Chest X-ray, PA view. Patient: 48 years old, sex F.
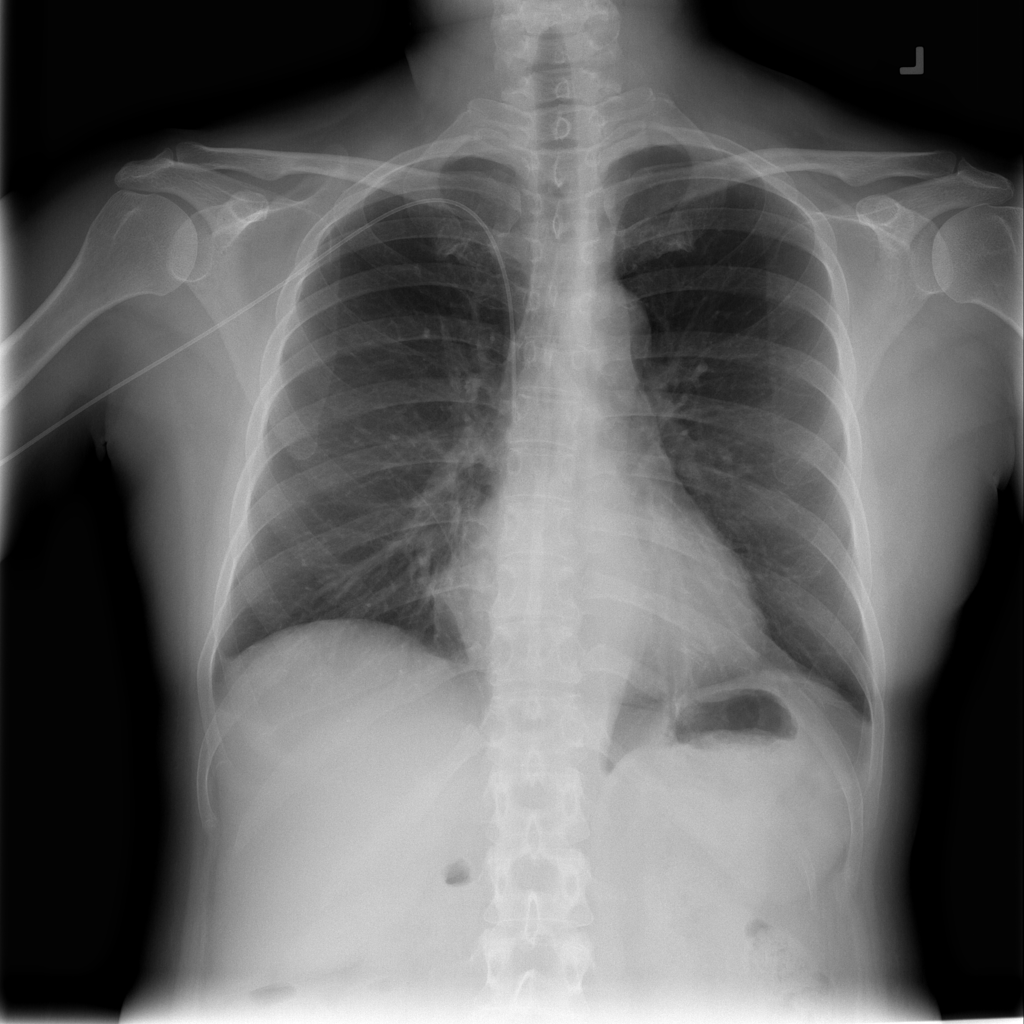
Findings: No Finding